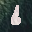
Label: 6